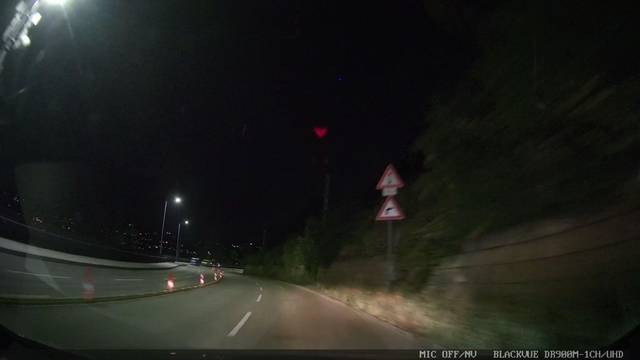
Region: Germany
Coordinates: 48.761, 9.181